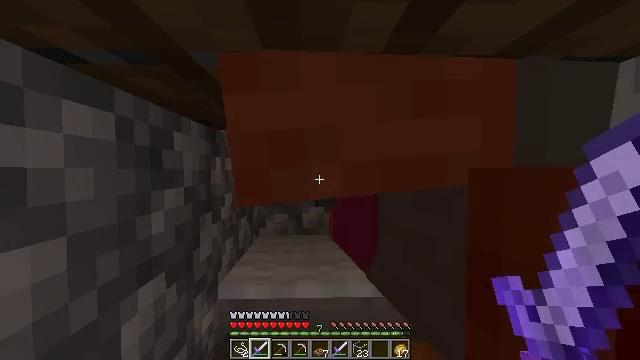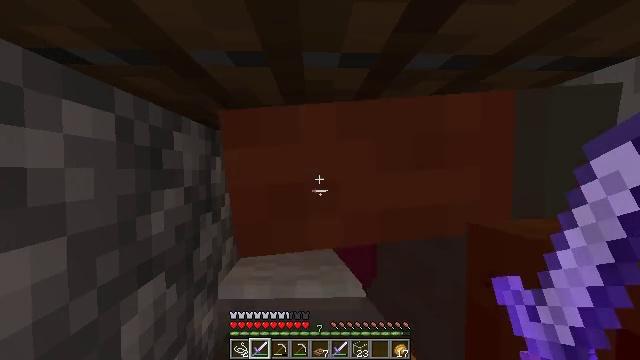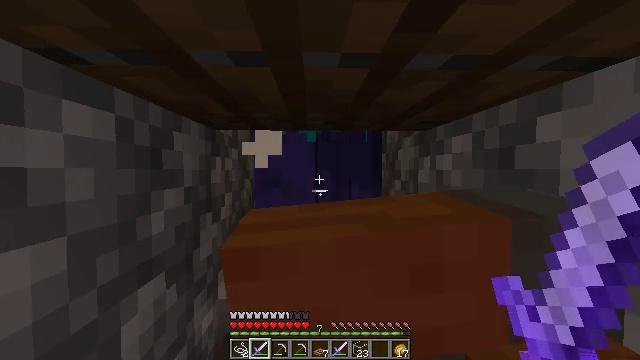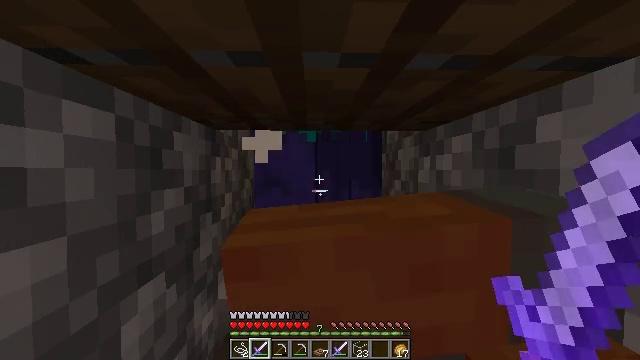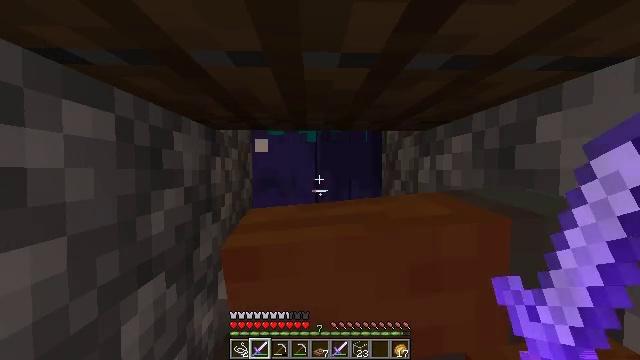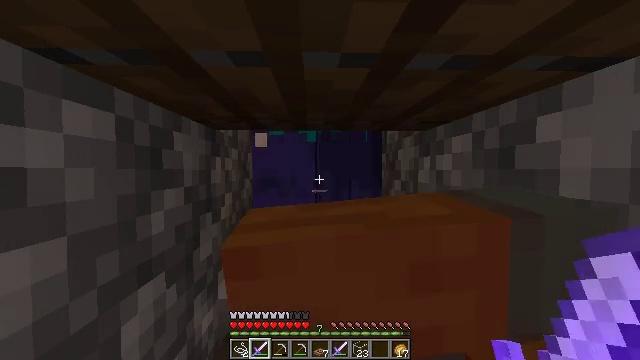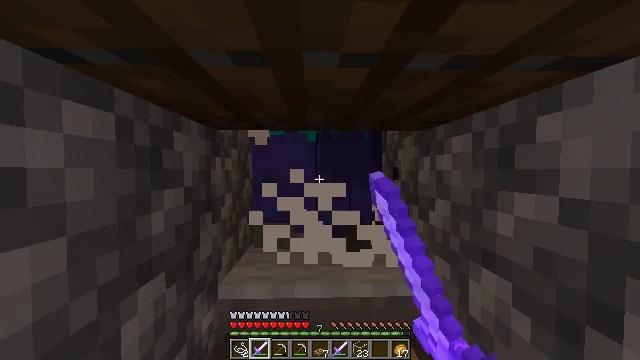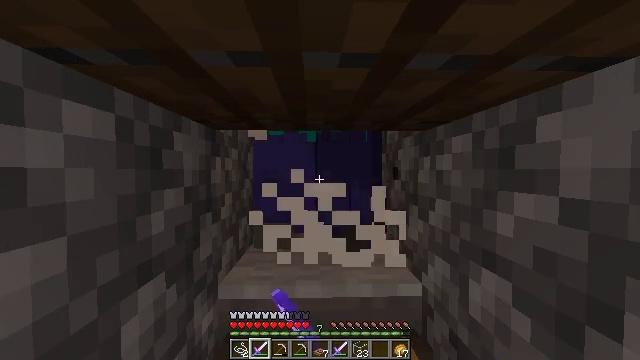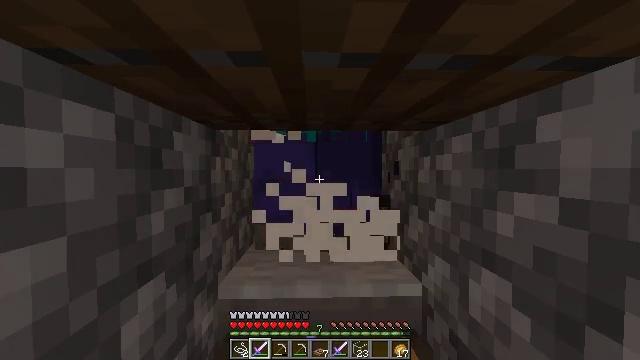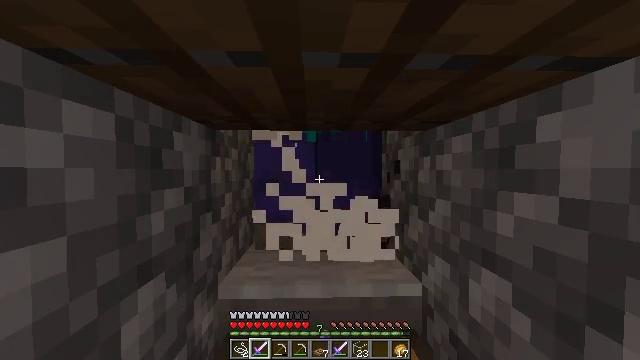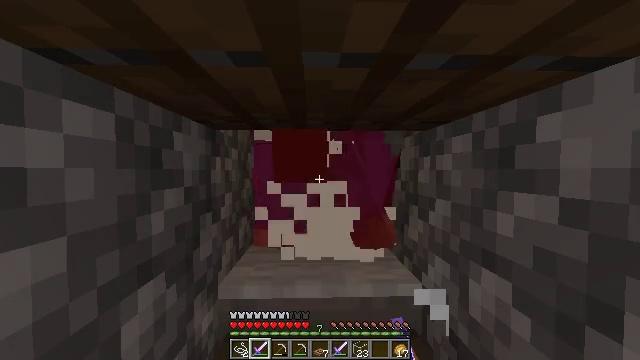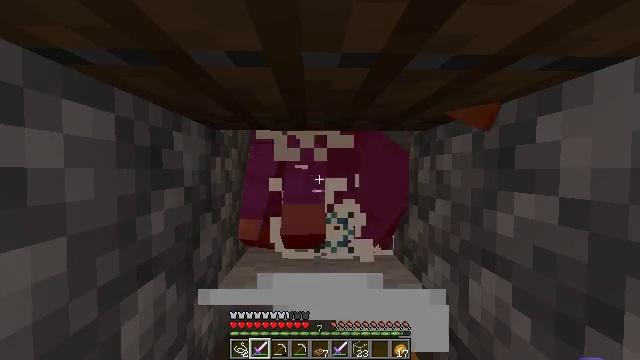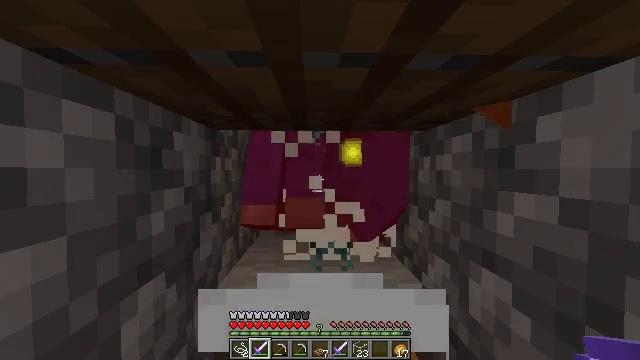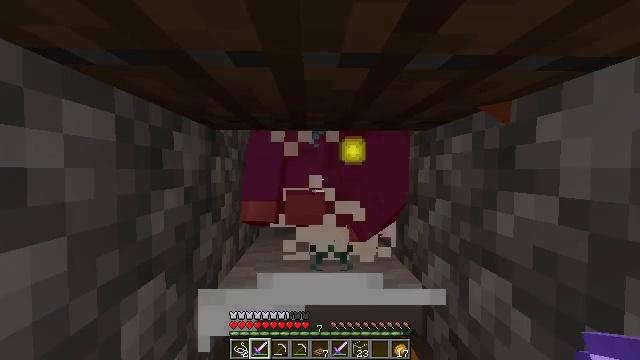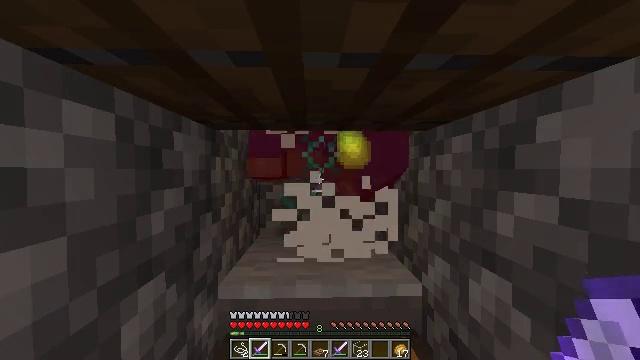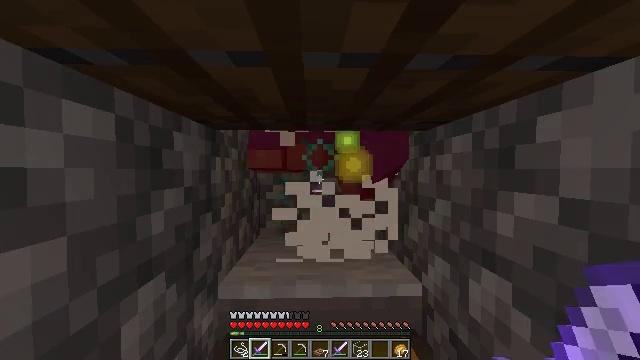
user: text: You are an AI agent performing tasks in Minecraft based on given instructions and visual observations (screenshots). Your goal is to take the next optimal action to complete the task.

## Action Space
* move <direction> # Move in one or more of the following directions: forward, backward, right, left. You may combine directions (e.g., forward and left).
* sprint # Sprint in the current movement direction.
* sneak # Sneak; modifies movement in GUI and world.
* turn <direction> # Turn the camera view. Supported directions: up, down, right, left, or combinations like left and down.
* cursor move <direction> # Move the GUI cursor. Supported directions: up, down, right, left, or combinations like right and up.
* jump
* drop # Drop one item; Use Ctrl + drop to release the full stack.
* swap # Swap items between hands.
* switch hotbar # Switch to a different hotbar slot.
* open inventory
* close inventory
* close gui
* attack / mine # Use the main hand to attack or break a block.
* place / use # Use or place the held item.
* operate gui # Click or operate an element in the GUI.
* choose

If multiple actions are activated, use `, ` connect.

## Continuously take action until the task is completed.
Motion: motion action
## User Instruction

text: Hunt the zombie.
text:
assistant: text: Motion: no_op
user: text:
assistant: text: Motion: no_op
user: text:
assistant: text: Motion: no_op
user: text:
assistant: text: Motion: no_op
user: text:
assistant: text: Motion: attack / mine
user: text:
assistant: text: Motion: attack / mine
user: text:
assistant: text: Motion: attack / mine
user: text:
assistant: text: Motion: attack / mine
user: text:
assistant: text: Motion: attack / mine
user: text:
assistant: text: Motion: attack / mine
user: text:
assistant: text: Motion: attack / mine
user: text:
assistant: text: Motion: attack / mine
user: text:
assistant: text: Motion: no_op
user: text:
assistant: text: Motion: no_op
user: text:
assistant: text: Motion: no_op
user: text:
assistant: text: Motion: no_op
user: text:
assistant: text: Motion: no_op
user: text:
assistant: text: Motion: no_op
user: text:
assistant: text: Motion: no_op
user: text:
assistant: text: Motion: no_op
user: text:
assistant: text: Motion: no_op
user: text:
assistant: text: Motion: no_op
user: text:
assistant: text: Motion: no_op
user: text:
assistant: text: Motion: no_op
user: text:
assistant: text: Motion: no_op
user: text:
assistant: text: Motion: no_op
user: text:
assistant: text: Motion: no_op
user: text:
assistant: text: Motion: no_op
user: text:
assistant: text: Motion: attack / mine
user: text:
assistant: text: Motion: attack / mine